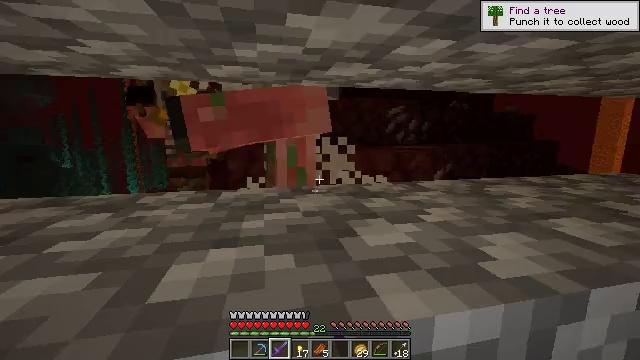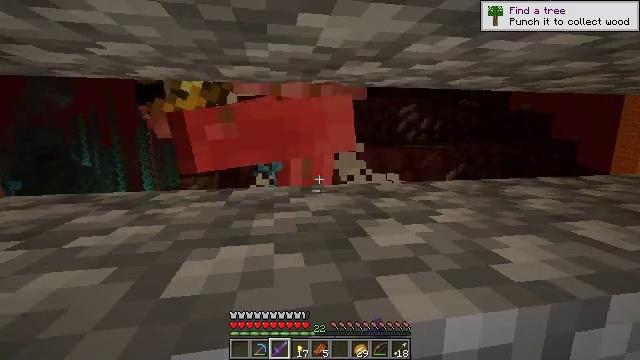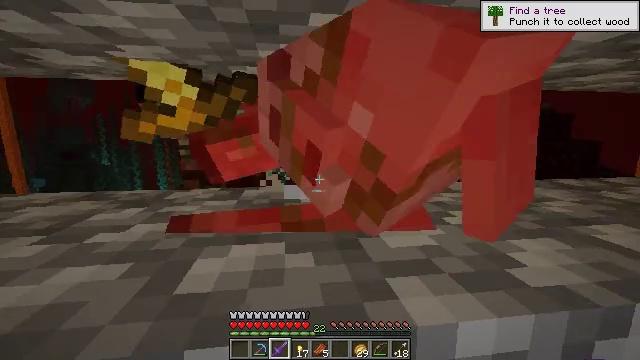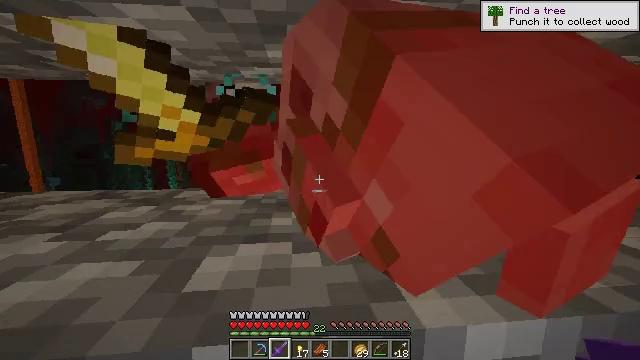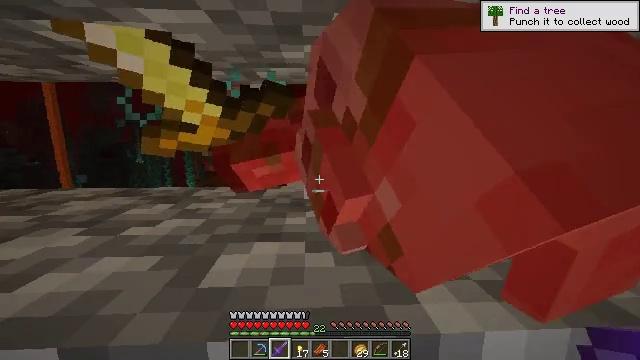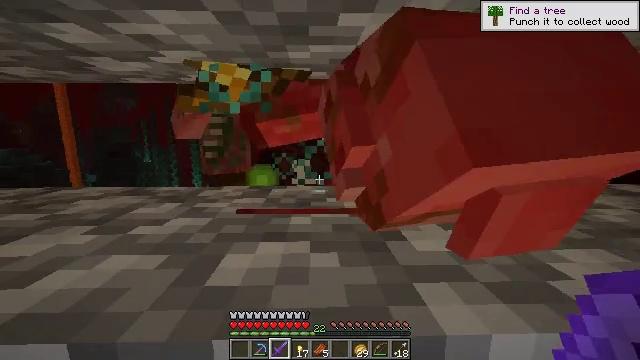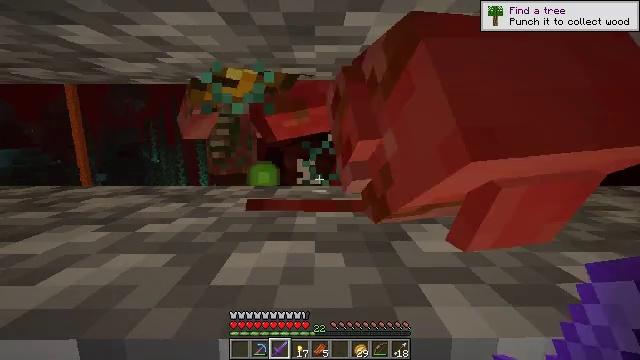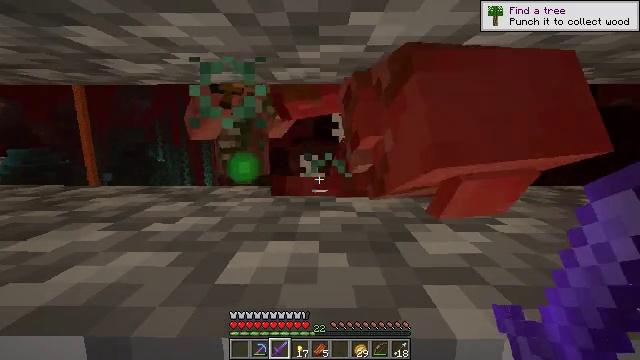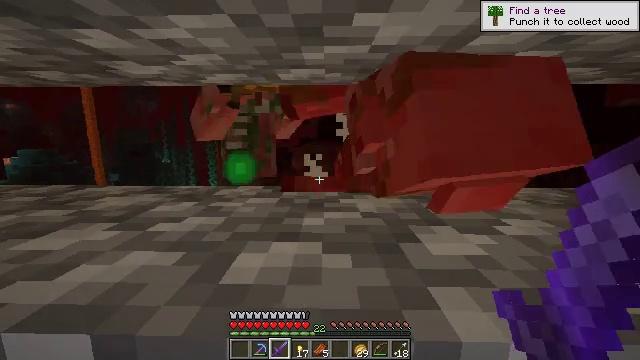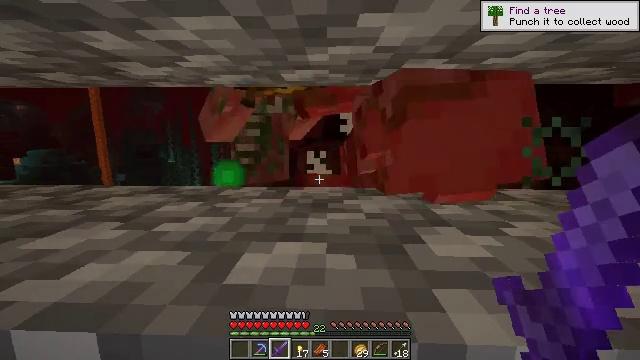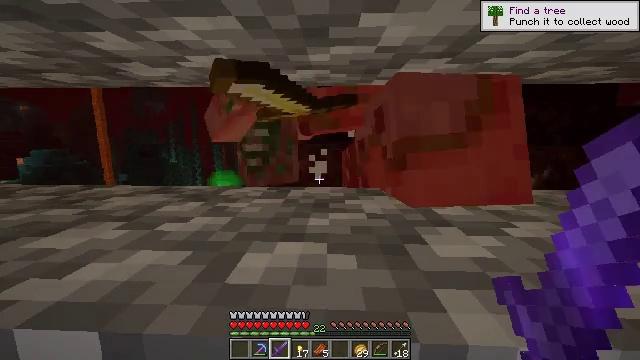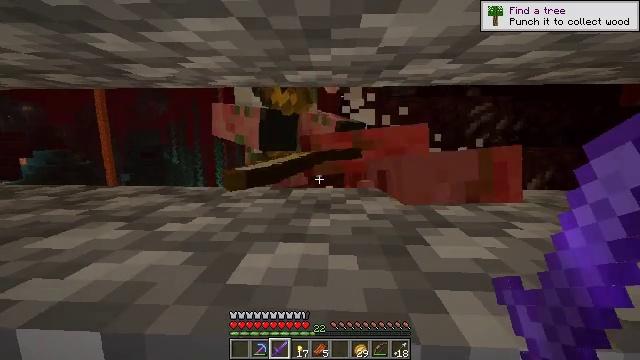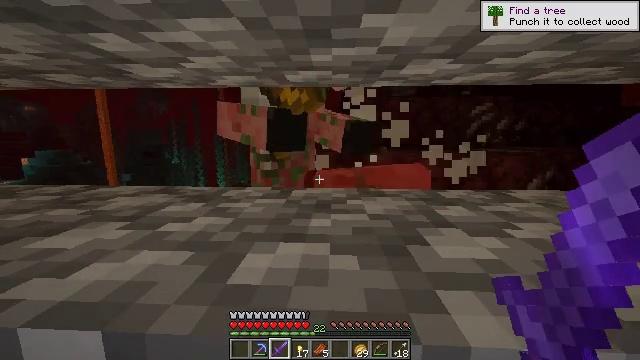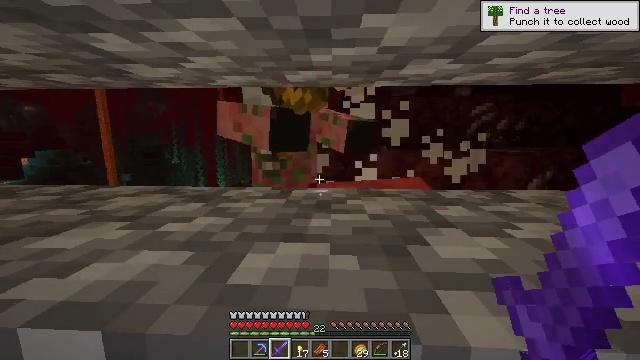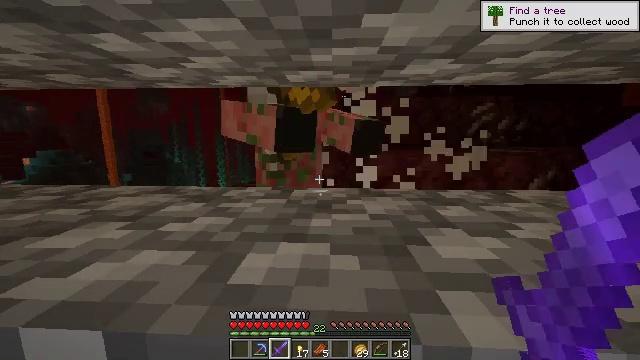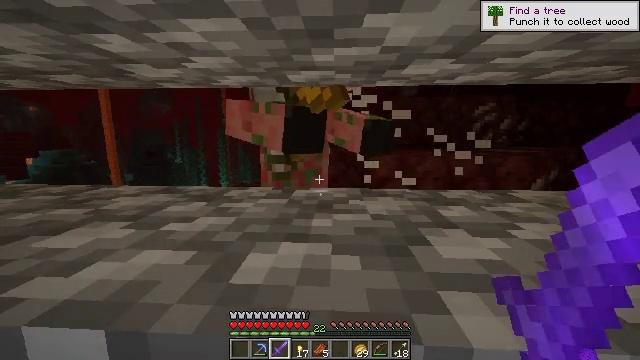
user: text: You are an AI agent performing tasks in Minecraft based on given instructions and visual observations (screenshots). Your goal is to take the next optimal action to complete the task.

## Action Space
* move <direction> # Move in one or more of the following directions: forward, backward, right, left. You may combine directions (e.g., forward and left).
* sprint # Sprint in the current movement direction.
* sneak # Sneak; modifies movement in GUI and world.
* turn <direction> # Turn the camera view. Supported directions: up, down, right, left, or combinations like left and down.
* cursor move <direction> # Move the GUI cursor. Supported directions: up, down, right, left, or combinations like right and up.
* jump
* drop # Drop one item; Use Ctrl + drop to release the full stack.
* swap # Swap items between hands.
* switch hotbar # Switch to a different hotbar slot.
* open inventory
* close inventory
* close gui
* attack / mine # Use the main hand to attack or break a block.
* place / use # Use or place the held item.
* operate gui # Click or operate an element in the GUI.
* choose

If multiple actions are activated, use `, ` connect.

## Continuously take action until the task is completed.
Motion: motion action
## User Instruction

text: Face a hostile mob.
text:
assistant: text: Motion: turn left
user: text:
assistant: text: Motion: turn left
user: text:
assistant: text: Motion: turn left
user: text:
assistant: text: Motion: turn left
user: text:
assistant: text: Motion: turn left
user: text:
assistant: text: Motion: turn left
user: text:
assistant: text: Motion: no_op
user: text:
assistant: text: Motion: no_op
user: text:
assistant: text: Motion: no_op
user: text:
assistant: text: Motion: no_op
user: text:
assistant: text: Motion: no_op
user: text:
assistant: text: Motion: no_op
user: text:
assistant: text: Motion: no_op
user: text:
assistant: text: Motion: no_op
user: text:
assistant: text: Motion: no_op
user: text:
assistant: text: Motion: attack / mine
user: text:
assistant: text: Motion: attack / mine
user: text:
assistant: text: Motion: attack / mine
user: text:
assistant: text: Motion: no_op
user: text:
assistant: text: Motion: no_op
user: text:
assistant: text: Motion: no_op